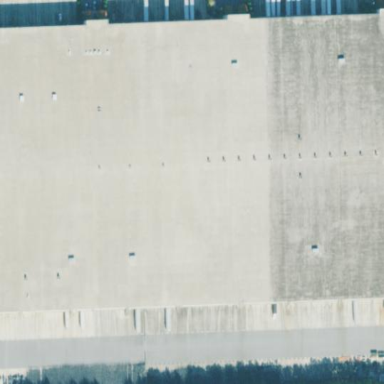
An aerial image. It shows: Warehouse building.